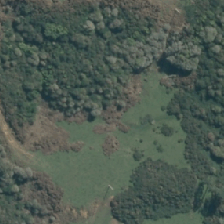
Land cover: grose_broom